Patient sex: M
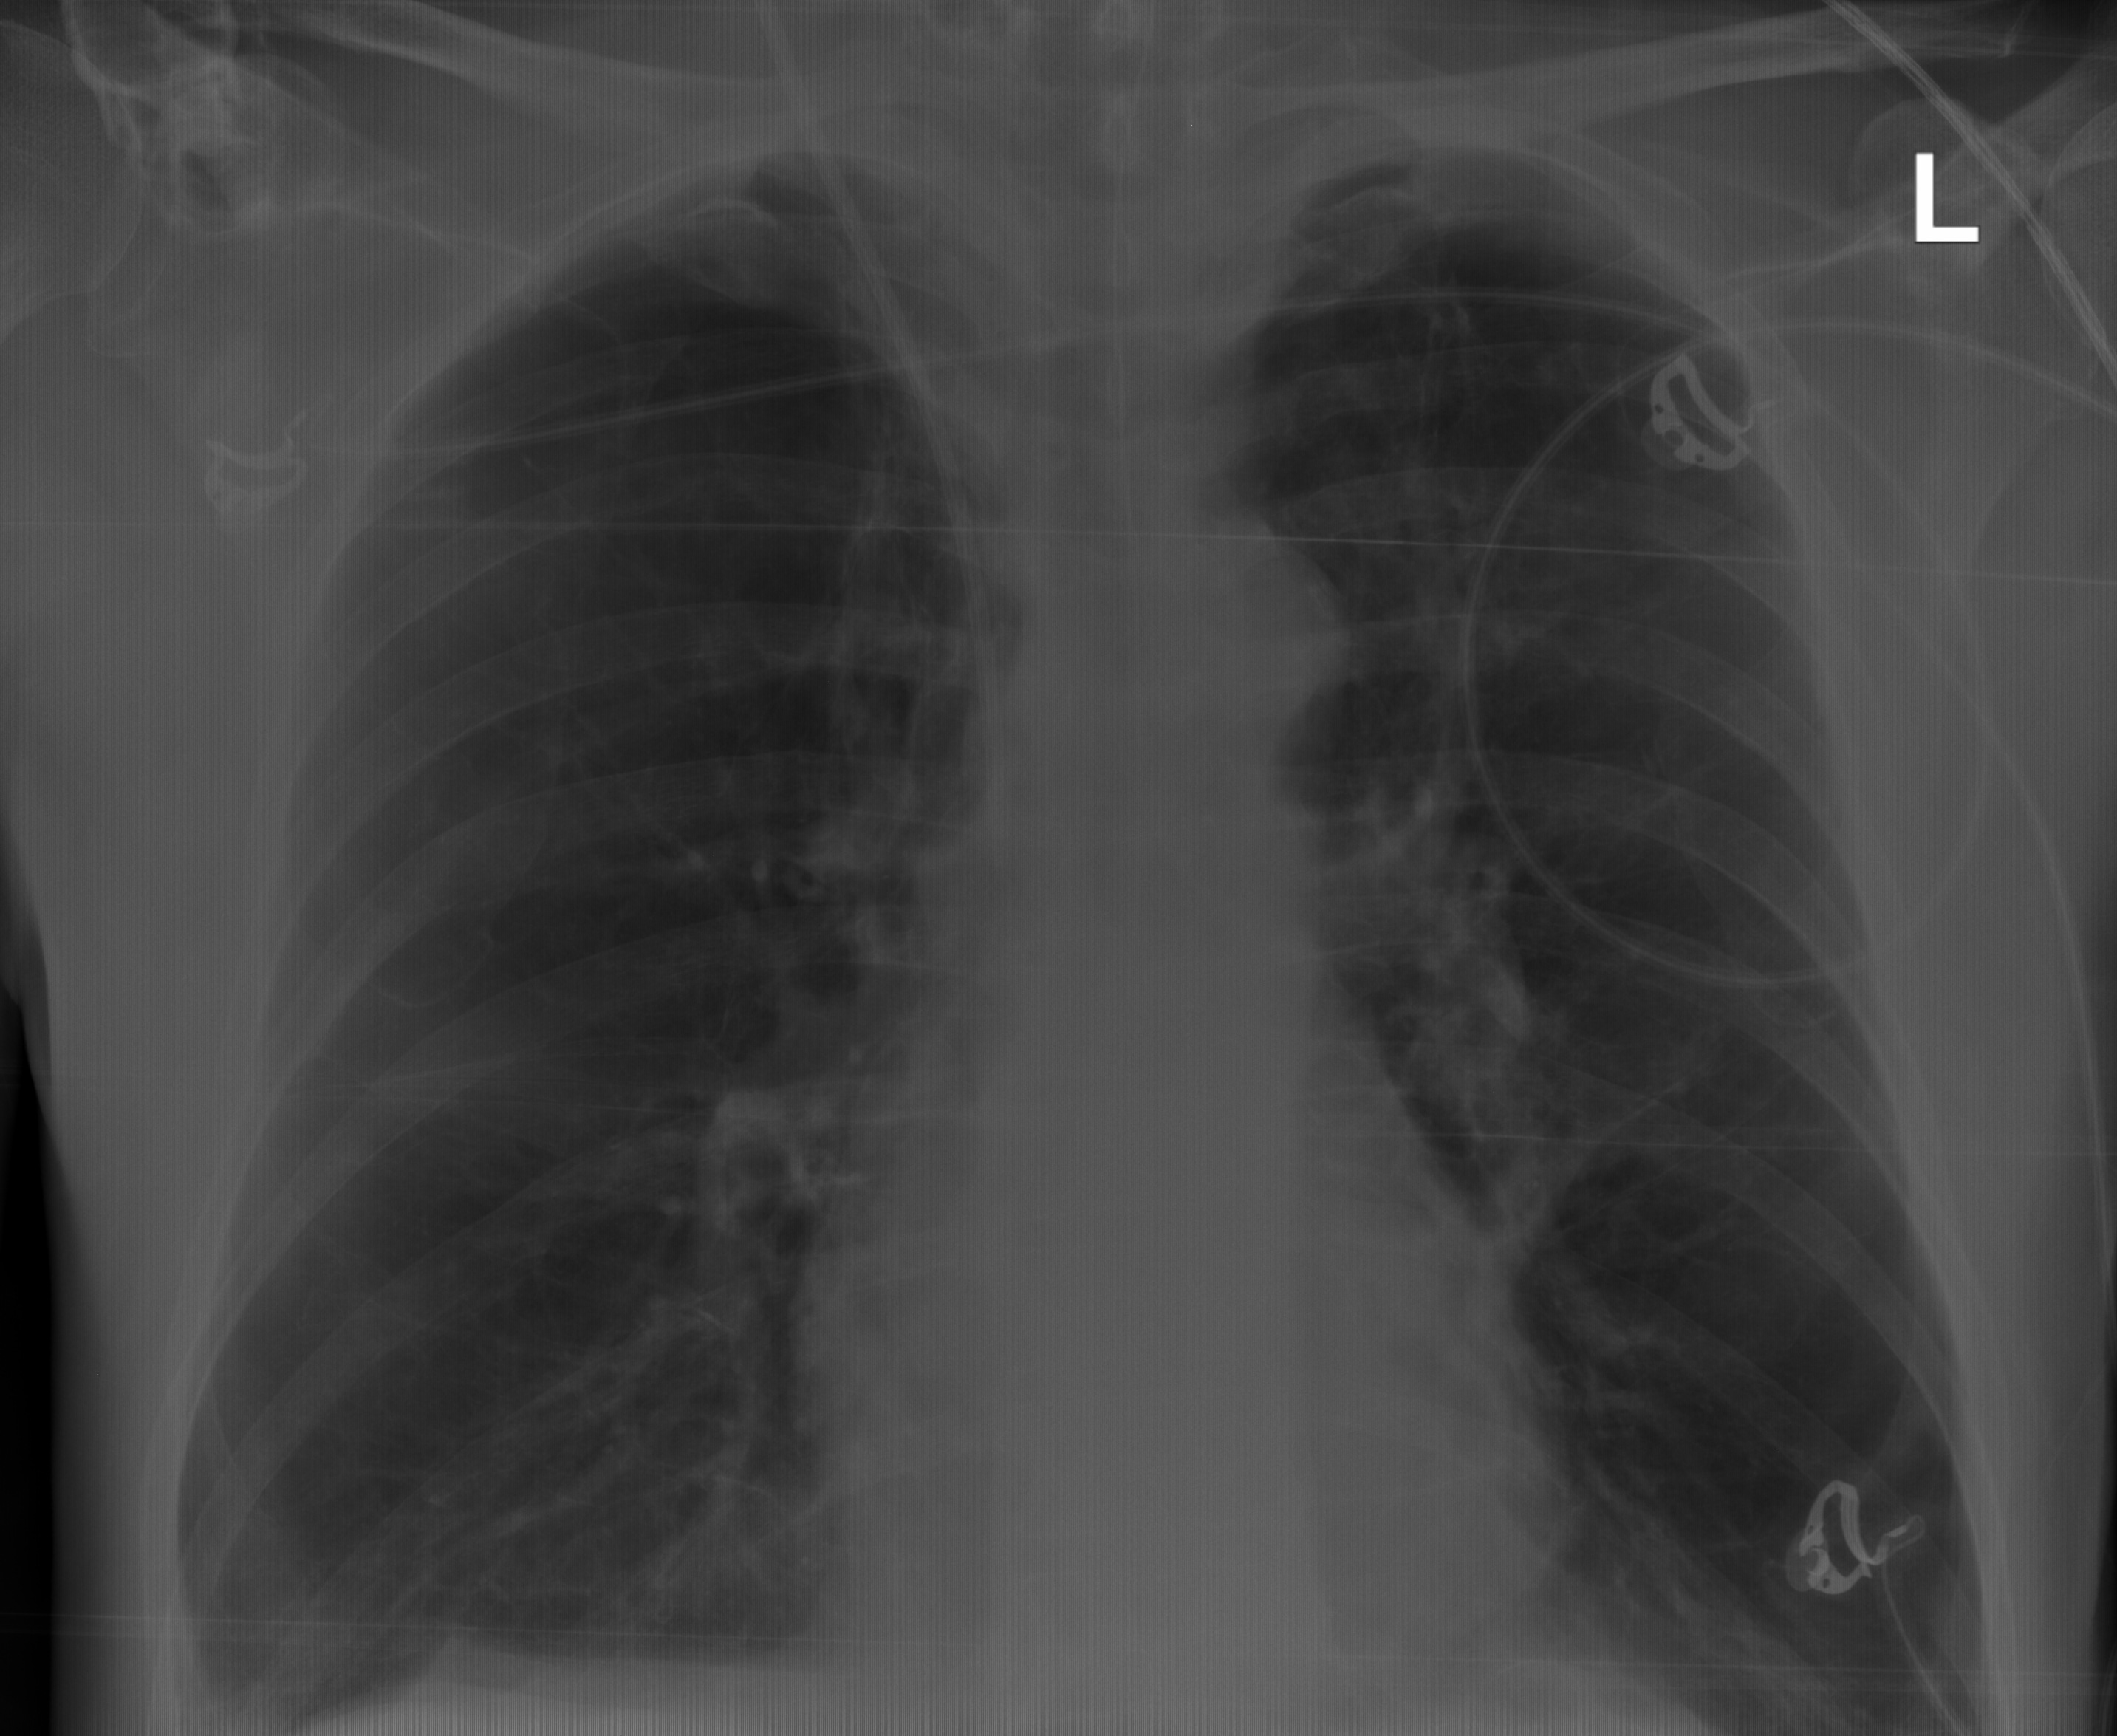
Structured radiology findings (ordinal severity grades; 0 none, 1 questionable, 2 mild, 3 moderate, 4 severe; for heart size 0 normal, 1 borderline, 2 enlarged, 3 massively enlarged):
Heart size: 0
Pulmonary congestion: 0
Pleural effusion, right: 0
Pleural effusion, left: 0
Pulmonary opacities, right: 0
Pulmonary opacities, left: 0
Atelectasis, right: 2
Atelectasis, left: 2